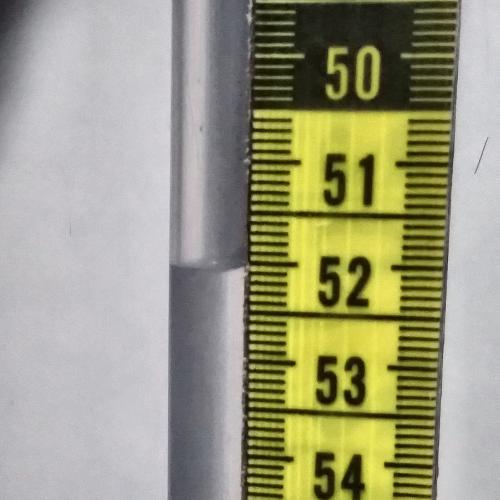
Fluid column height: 52.0 cm